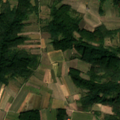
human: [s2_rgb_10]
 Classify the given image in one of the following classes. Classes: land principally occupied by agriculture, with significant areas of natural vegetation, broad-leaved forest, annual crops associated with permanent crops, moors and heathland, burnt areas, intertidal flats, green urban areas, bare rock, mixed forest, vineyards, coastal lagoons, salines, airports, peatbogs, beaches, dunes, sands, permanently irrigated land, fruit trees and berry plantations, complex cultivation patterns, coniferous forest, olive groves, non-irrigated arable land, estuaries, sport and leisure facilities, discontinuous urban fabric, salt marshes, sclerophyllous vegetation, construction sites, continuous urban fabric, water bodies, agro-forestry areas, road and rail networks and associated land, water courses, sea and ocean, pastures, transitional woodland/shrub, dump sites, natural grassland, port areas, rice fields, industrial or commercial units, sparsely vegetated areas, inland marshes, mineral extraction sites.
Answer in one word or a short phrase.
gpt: discontinuous urban fabric, non-irrigated arable land, complex cultivation patterns, broad-leaved forest